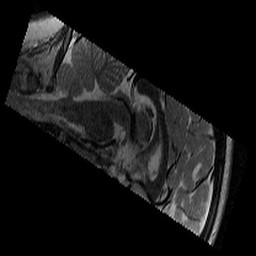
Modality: T2w
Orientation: sagittal
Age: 11
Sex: female
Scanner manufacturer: siemens
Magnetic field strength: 3 T
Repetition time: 9.23 s
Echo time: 0.067 s